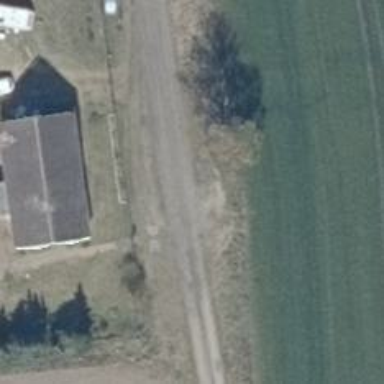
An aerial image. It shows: Passing place on the road.